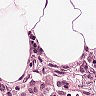
Metastatic tissue present: no